Field crop: tomato
Growth stage: 1
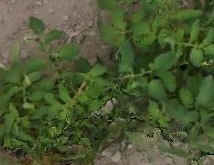
Species: tomato